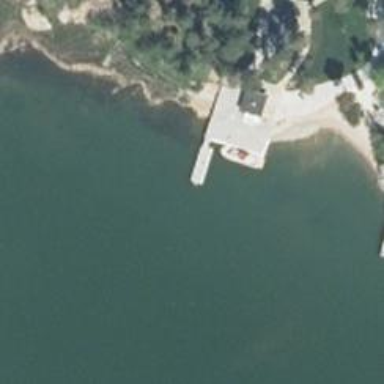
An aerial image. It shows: Man-made pier.